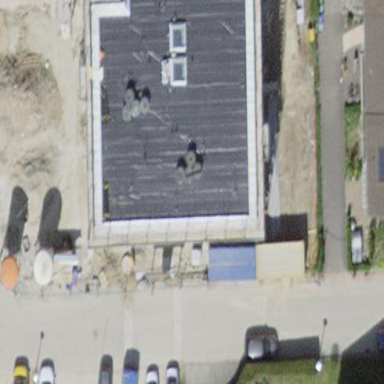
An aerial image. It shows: Kindergarten building.